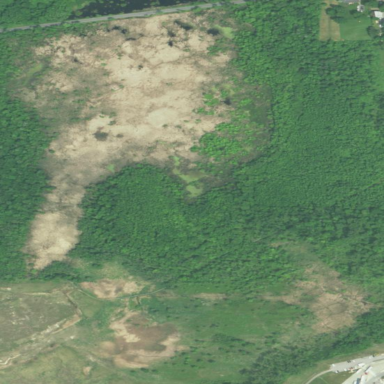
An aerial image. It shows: Marshy wetland area.